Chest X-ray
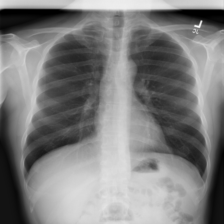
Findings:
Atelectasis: negative
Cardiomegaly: negative
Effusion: positive
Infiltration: negative
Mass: negative
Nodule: negative
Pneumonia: negative
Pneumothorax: negative
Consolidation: negative
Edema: negative
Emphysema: negative
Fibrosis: negative
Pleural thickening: negative
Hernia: negative